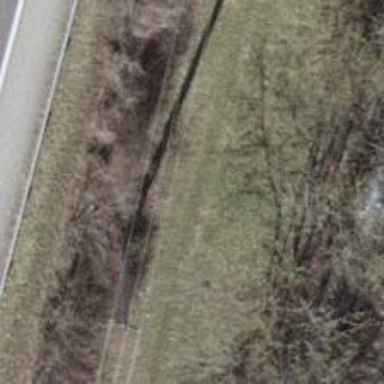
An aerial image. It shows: Concrete power pole.